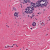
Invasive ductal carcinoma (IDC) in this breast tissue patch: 0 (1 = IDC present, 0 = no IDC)